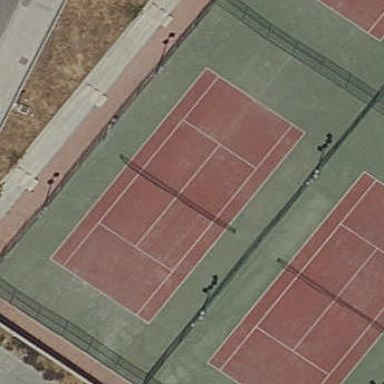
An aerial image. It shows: Tennis court in leisure pitch.